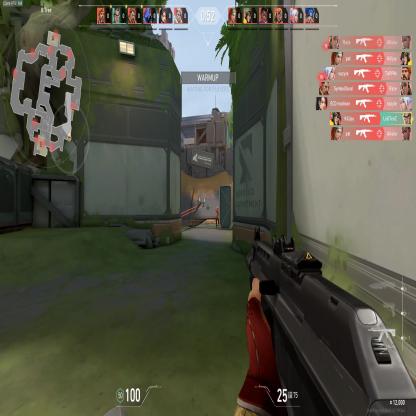
Label: enemy